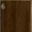
Piece: xx